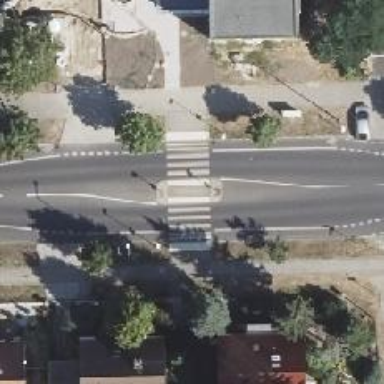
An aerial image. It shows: Marked zebra crossing with pedestrian island.